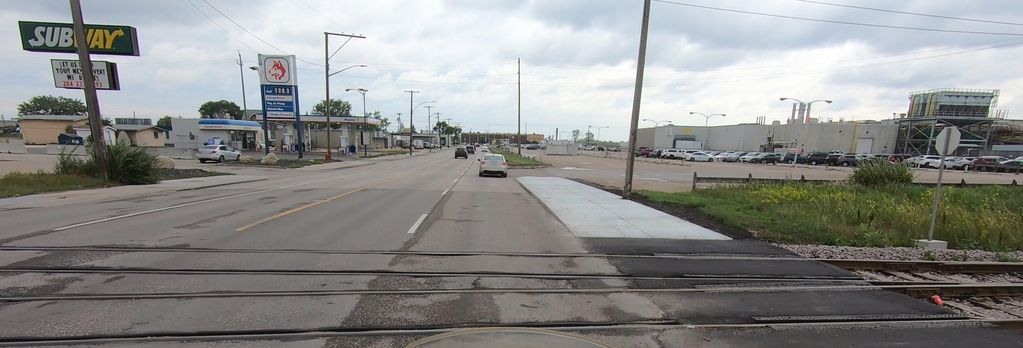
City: winnipeg